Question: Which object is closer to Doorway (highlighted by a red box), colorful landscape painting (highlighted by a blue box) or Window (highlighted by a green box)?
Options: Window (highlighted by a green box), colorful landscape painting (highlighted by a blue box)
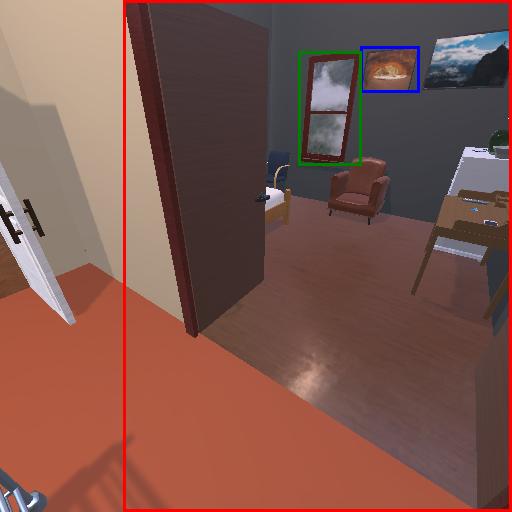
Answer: Window (highlighted by a green box)